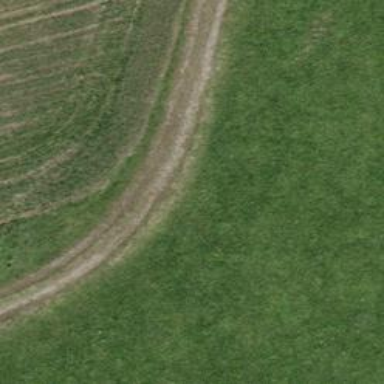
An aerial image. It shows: Track with compacted grade3 surface.